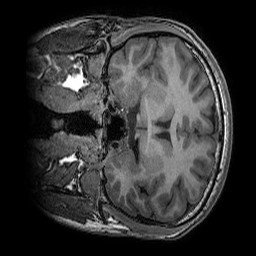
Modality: T1w
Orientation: coronal
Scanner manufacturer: ge
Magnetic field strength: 3 T
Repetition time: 0.008156 s
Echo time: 0.00318 s